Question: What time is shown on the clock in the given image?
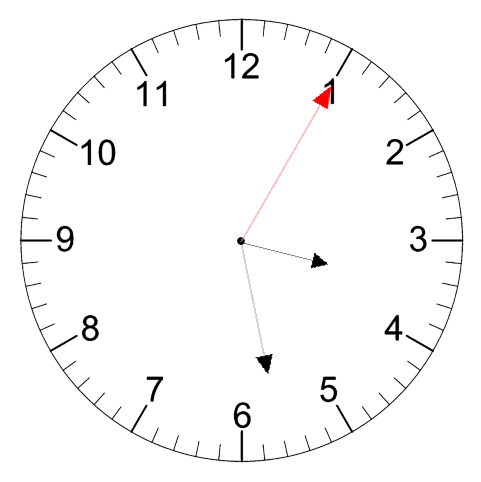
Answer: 03:28:05